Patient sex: M
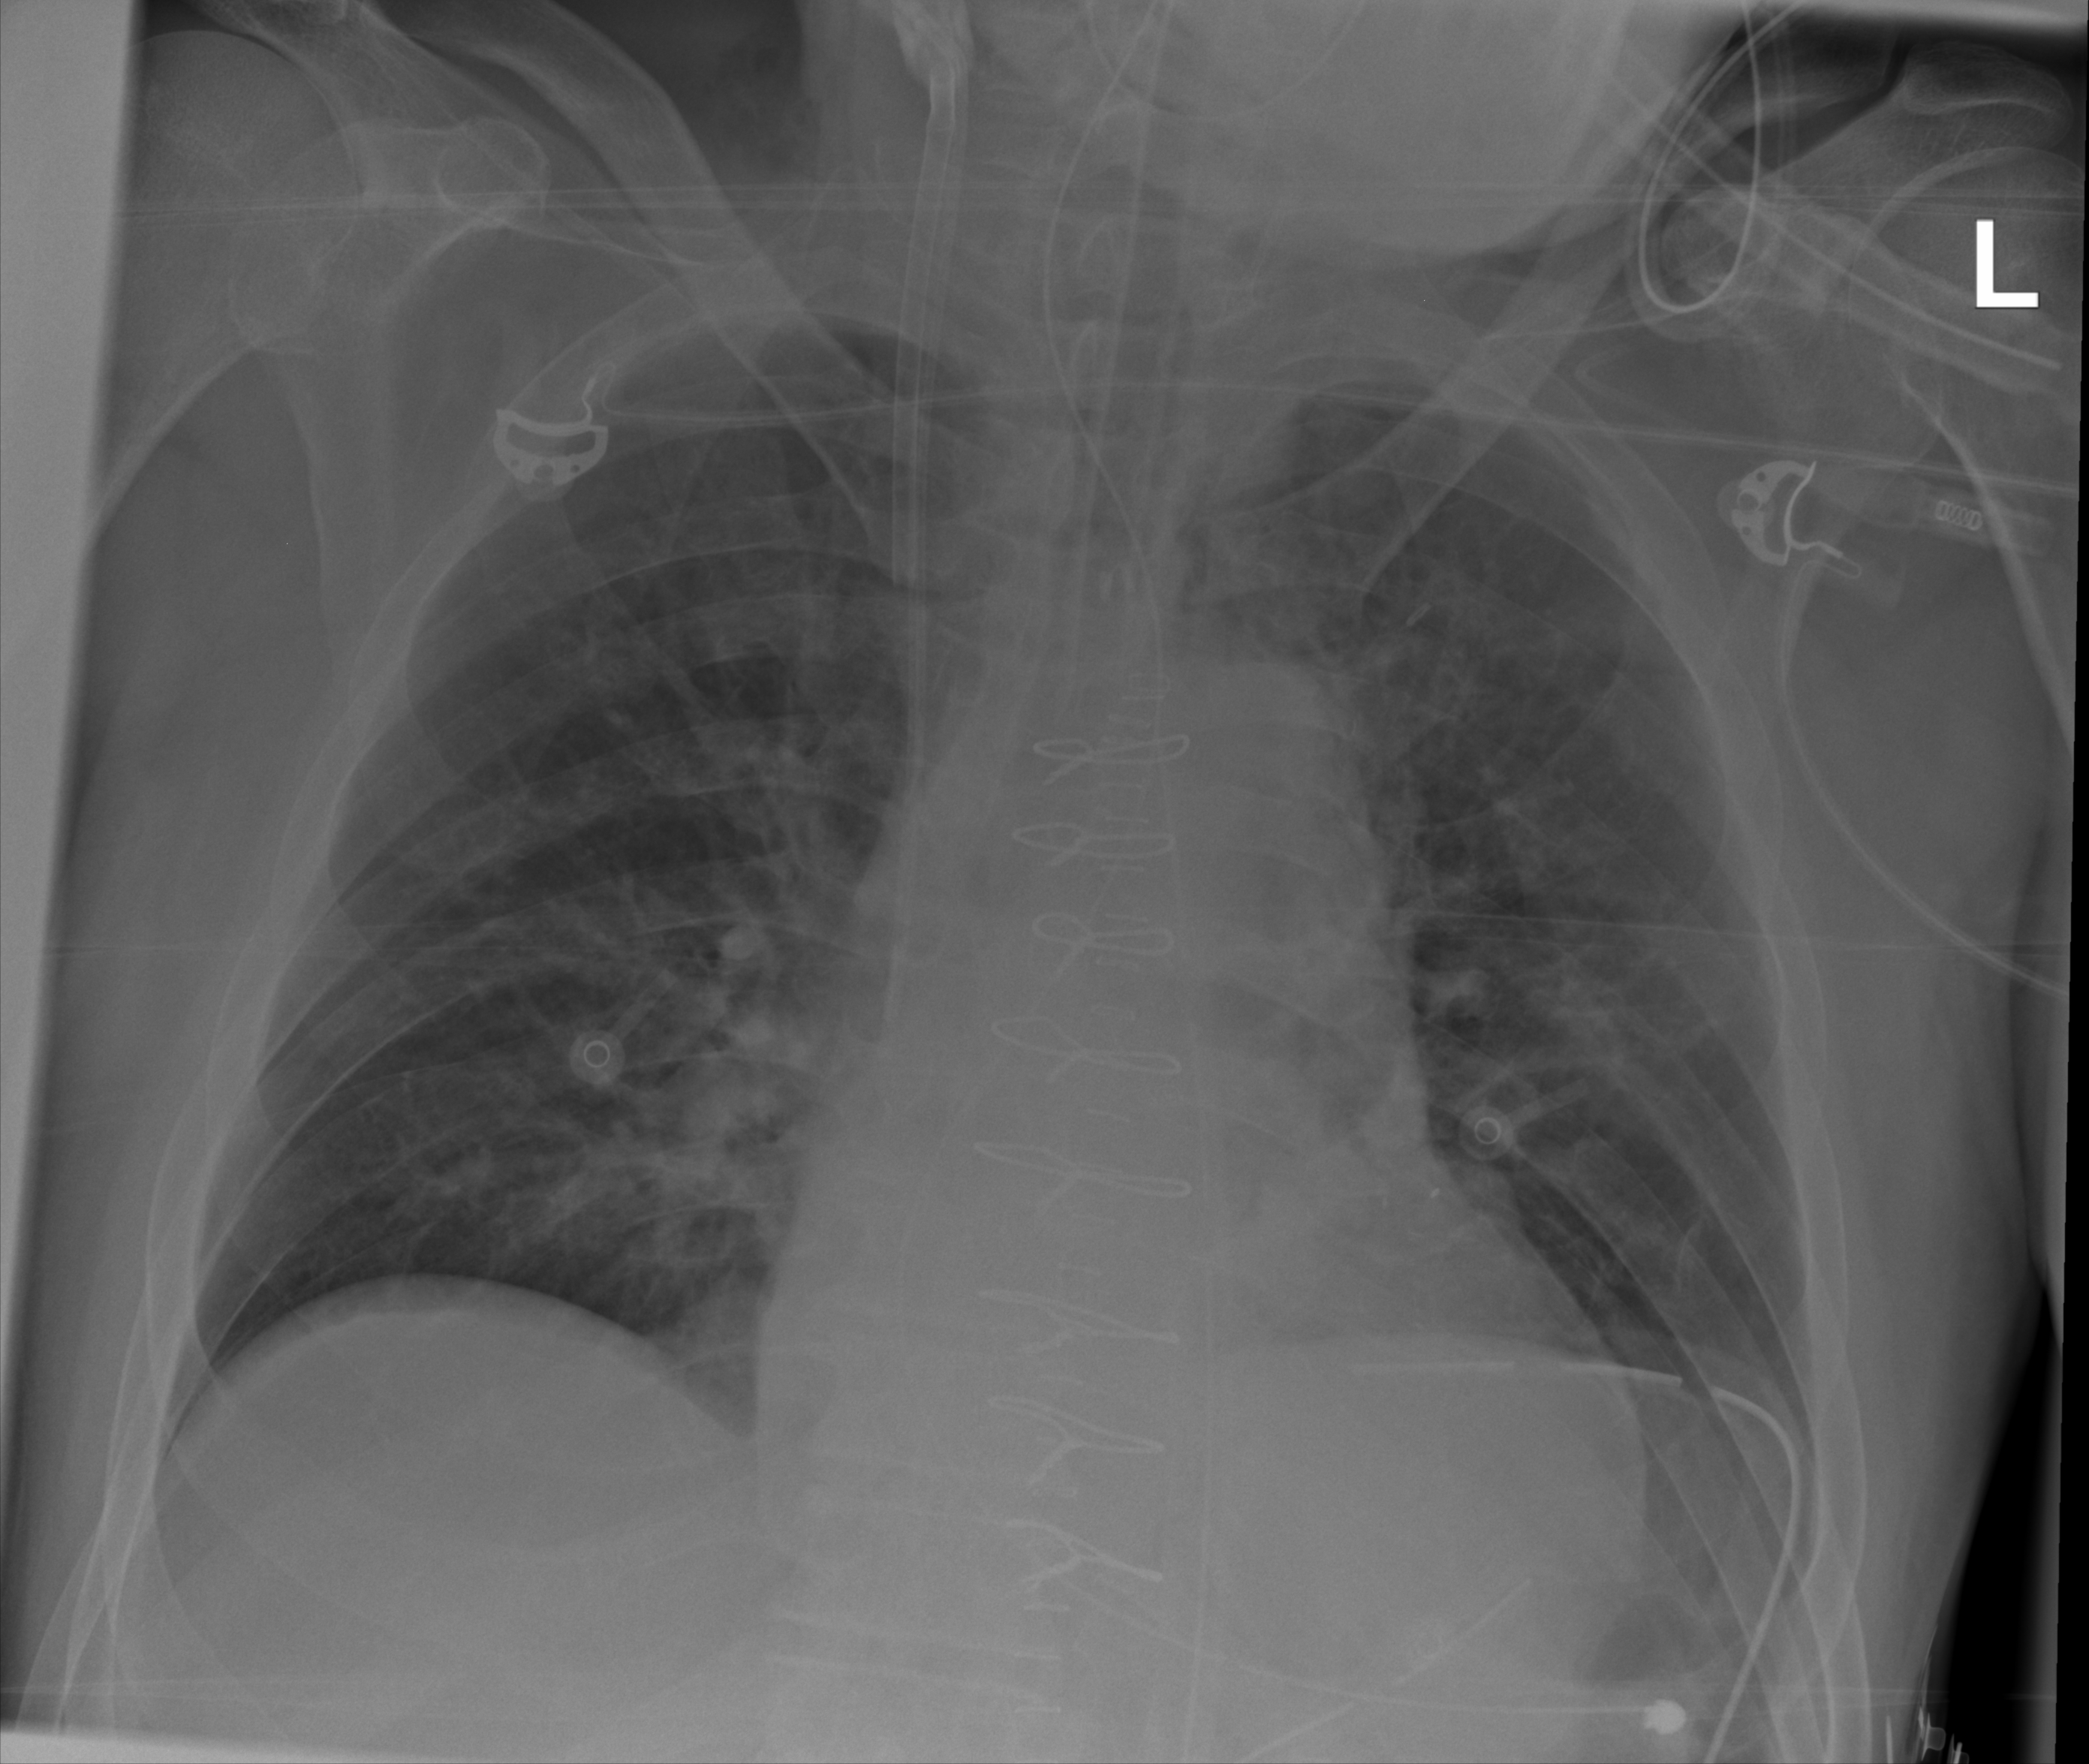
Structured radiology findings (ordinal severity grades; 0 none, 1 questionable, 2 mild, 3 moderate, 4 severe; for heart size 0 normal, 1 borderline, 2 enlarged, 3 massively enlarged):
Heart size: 2
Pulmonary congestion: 2
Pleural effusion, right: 0
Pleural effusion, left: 2
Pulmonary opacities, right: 0
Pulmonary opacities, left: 0
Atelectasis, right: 0
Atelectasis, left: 0